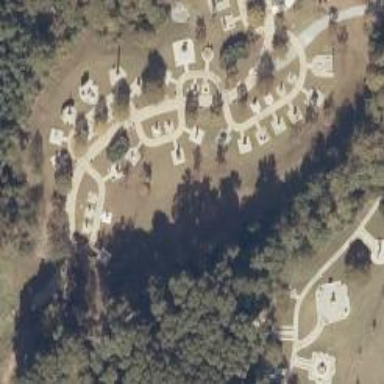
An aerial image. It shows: Memorial site with historic significance.